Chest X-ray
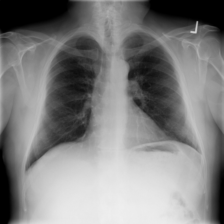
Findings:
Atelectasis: negative
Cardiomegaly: negative
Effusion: negative
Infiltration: negative
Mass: negative
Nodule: negative
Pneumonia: negative
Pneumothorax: negative
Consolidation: negative
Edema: negative
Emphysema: negative
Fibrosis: negative
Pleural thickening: negative
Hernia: negative